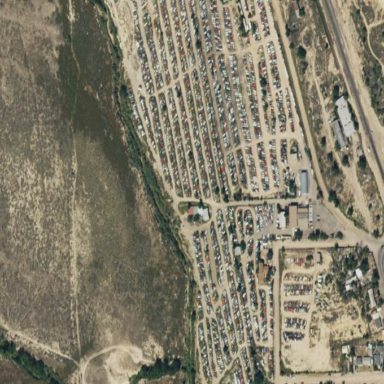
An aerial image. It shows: Scrap yard situated in industrial area.